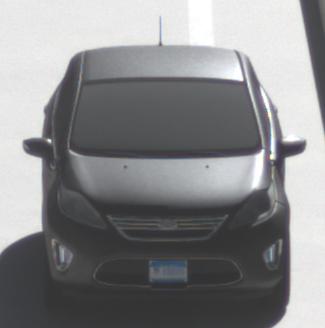
Make: Ford
Model: Fiesta
Detailed model: ’09 Sedan (seventh series)
Model produced from: 2010
Model produced until: 2017
Doors: 4
Color: gray
Road condition: dry road
Daytime: morning or afternoon
Contrast: high contrast